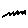
Label: zigzag